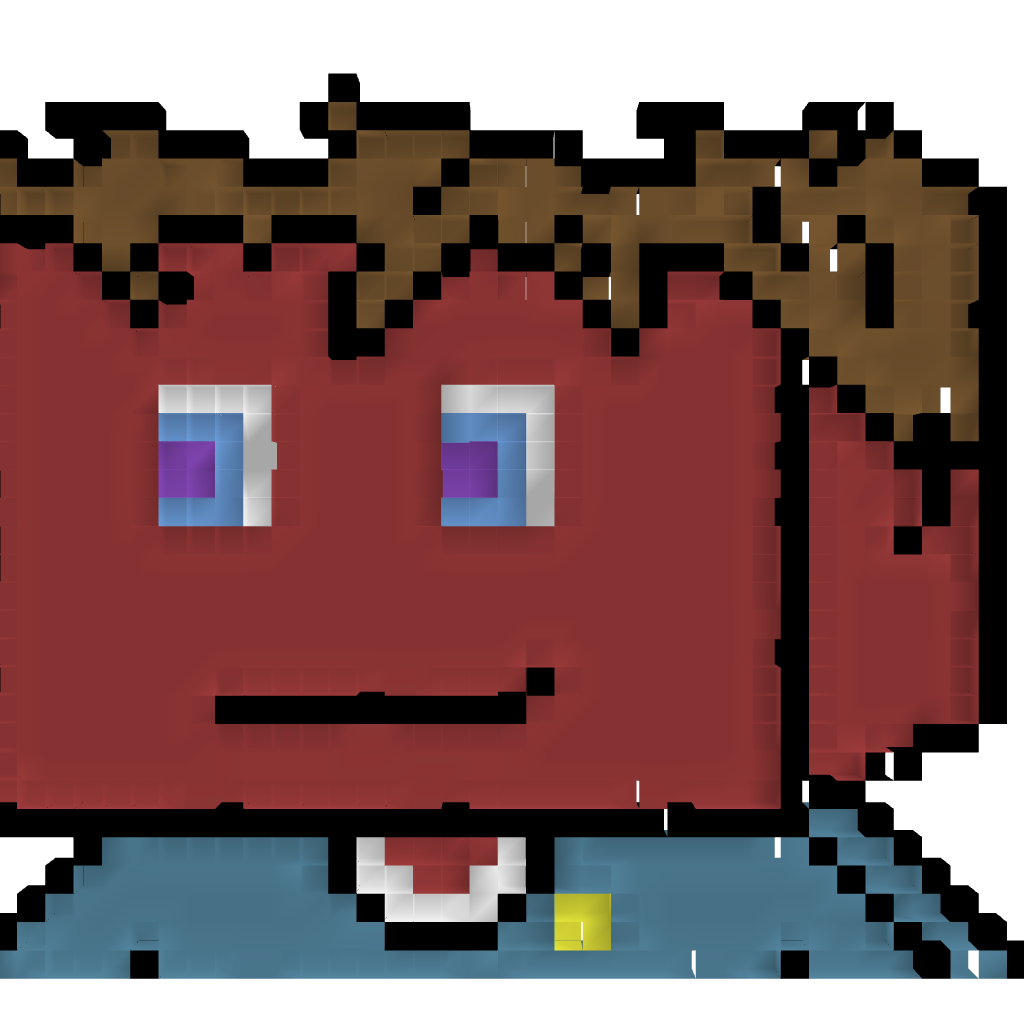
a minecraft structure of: Brownbiscuitsface pixel art high quality